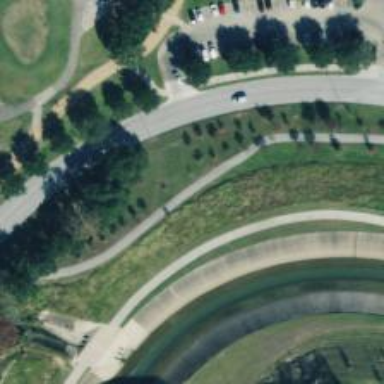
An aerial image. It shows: Cycleway.